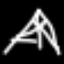
Label: The Eiffel Tower